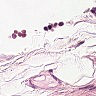
Metastatic tissue present: no